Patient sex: M
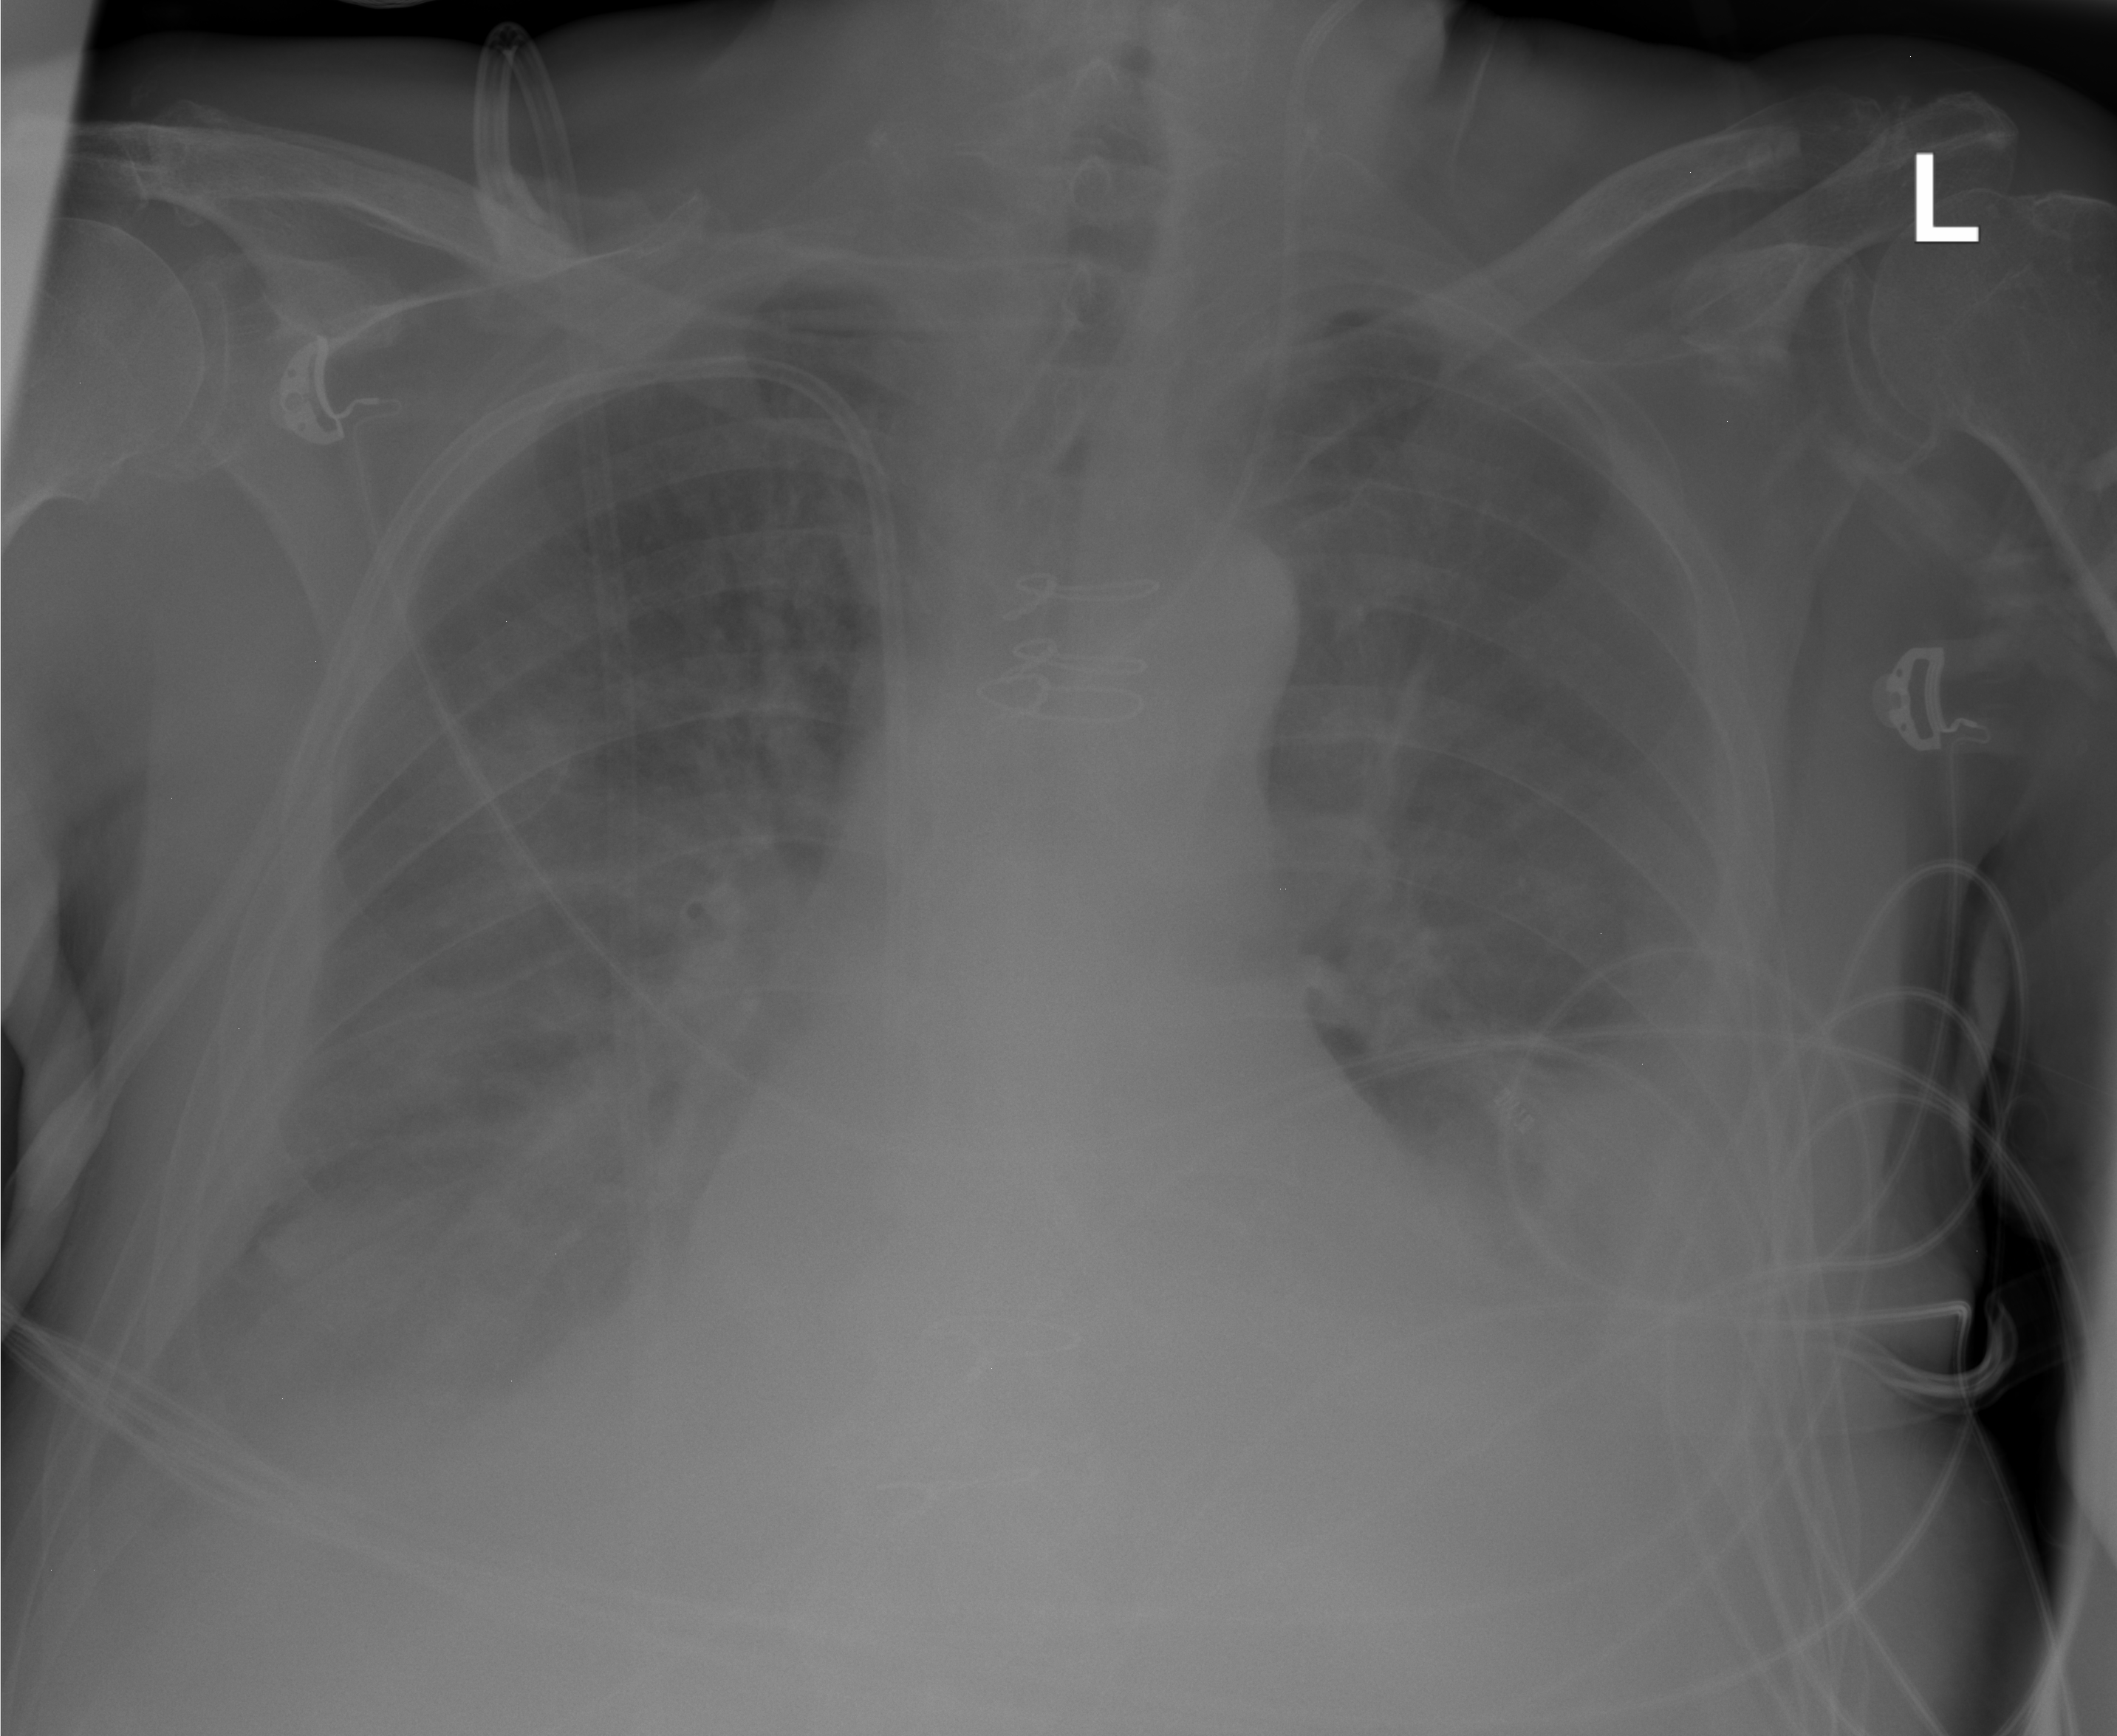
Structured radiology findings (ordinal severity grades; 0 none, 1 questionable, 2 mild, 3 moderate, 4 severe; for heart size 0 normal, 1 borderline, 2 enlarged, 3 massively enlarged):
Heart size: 2
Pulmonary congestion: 3
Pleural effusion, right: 2
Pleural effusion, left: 2
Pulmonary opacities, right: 2
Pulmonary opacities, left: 2
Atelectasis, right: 3
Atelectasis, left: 2